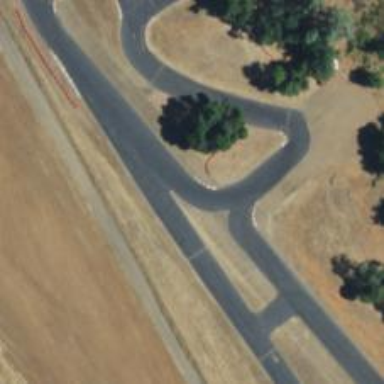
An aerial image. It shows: Raceway road.